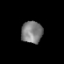
Tissue: prostate
Cell type: Fibroblasts
Senescence score: 0.7161
Nuclear area (px): 450
Mean DAPI intensity: 128.902